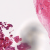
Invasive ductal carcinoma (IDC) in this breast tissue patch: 0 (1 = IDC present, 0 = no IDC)